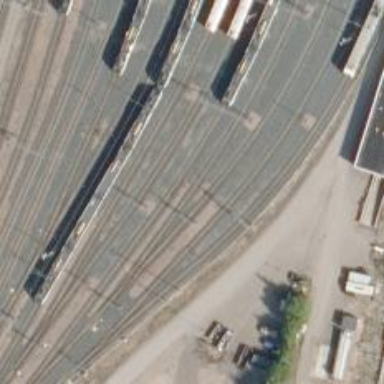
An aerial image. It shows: Railway signal.